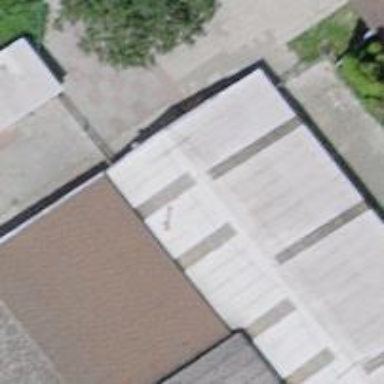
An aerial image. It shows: Animal shelter.